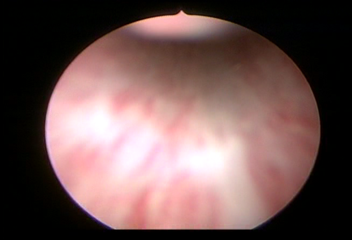
Modality: WLC
Class: Normal mucosa
Bladder cancer association: No